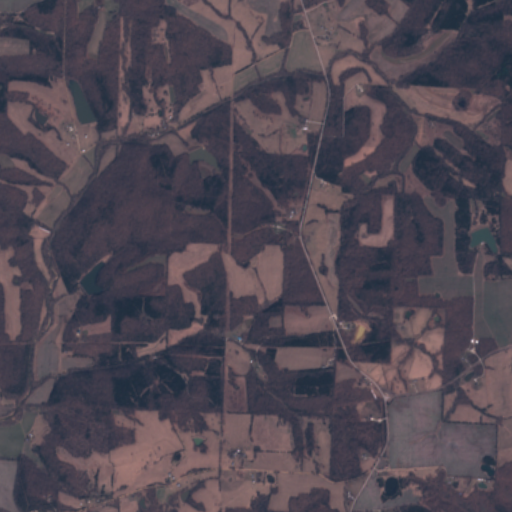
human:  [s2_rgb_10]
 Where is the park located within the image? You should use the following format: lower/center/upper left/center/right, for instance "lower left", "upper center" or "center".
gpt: The park is located in the lower right of the image.
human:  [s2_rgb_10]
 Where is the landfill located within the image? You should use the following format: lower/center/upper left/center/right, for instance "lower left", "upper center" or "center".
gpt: There is no landfill in the image.